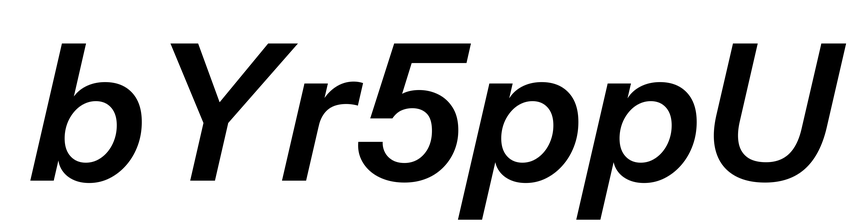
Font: InstrumentSans-Italic_SemiBold_Italic